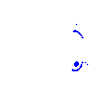
Particle: electron